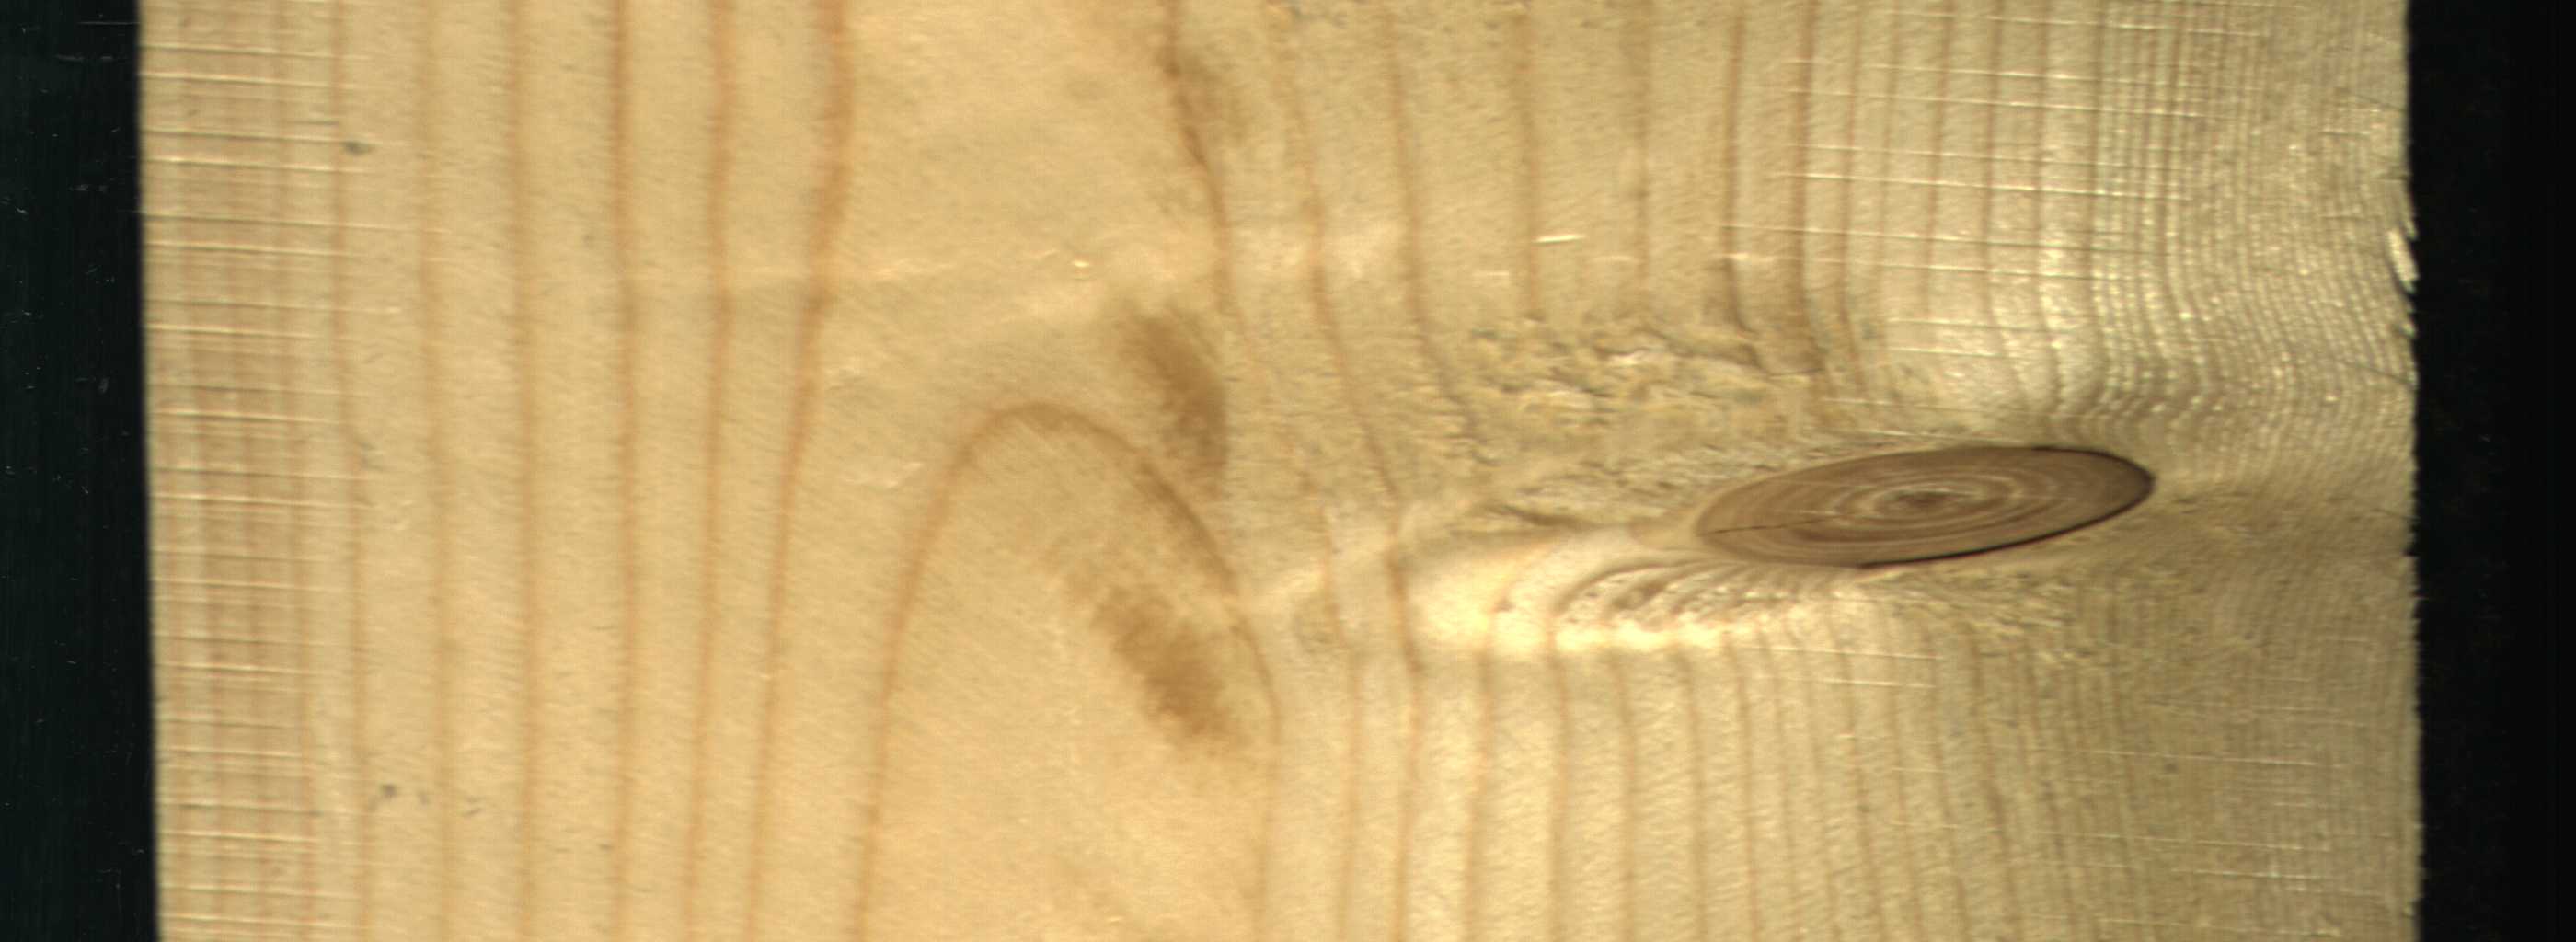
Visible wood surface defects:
Dead_Knot